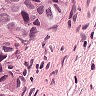
Metastatic tissue present: yes